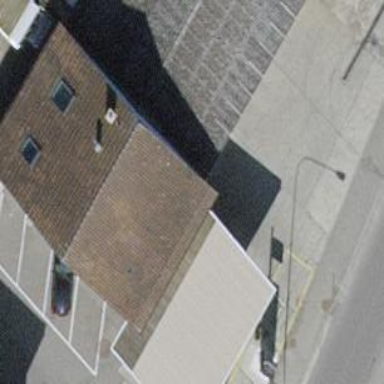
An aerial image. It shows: View of roof of building.